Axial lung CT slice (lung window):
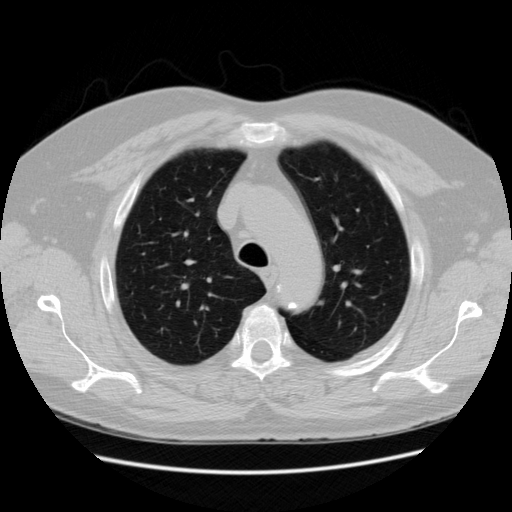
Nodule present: no